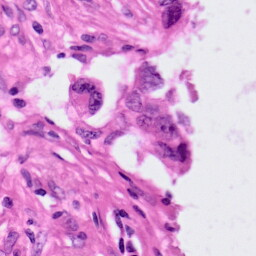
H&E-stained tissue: Lung